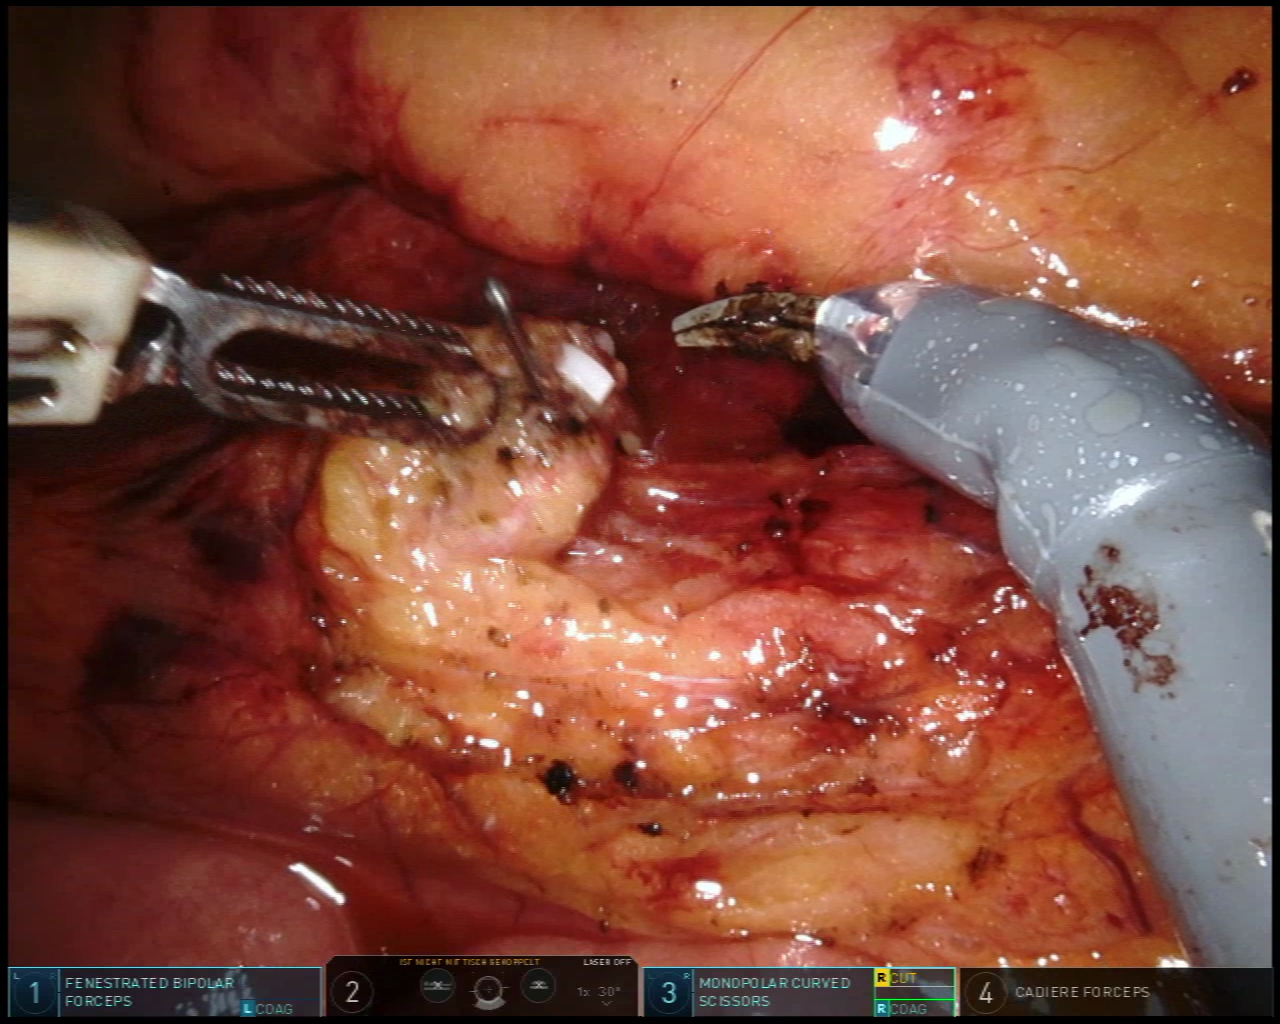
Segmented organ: small_intestine
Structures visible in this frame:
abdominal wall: no
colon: no
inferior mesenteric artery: no
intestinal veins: no
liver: no
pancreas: no
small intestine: yes
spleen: no
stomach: no
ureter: no
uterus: no
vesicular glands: no